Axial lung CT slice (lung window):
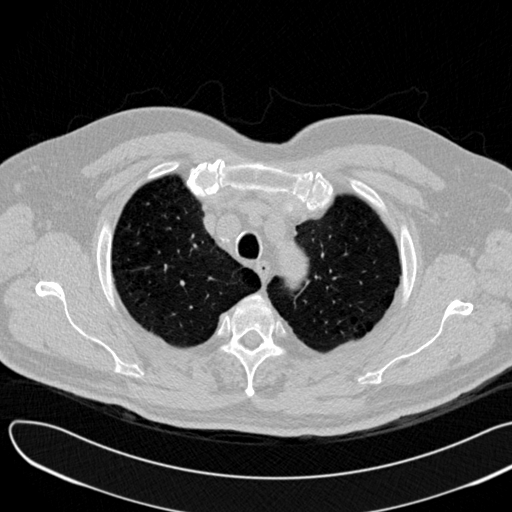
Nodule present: no